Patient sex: F
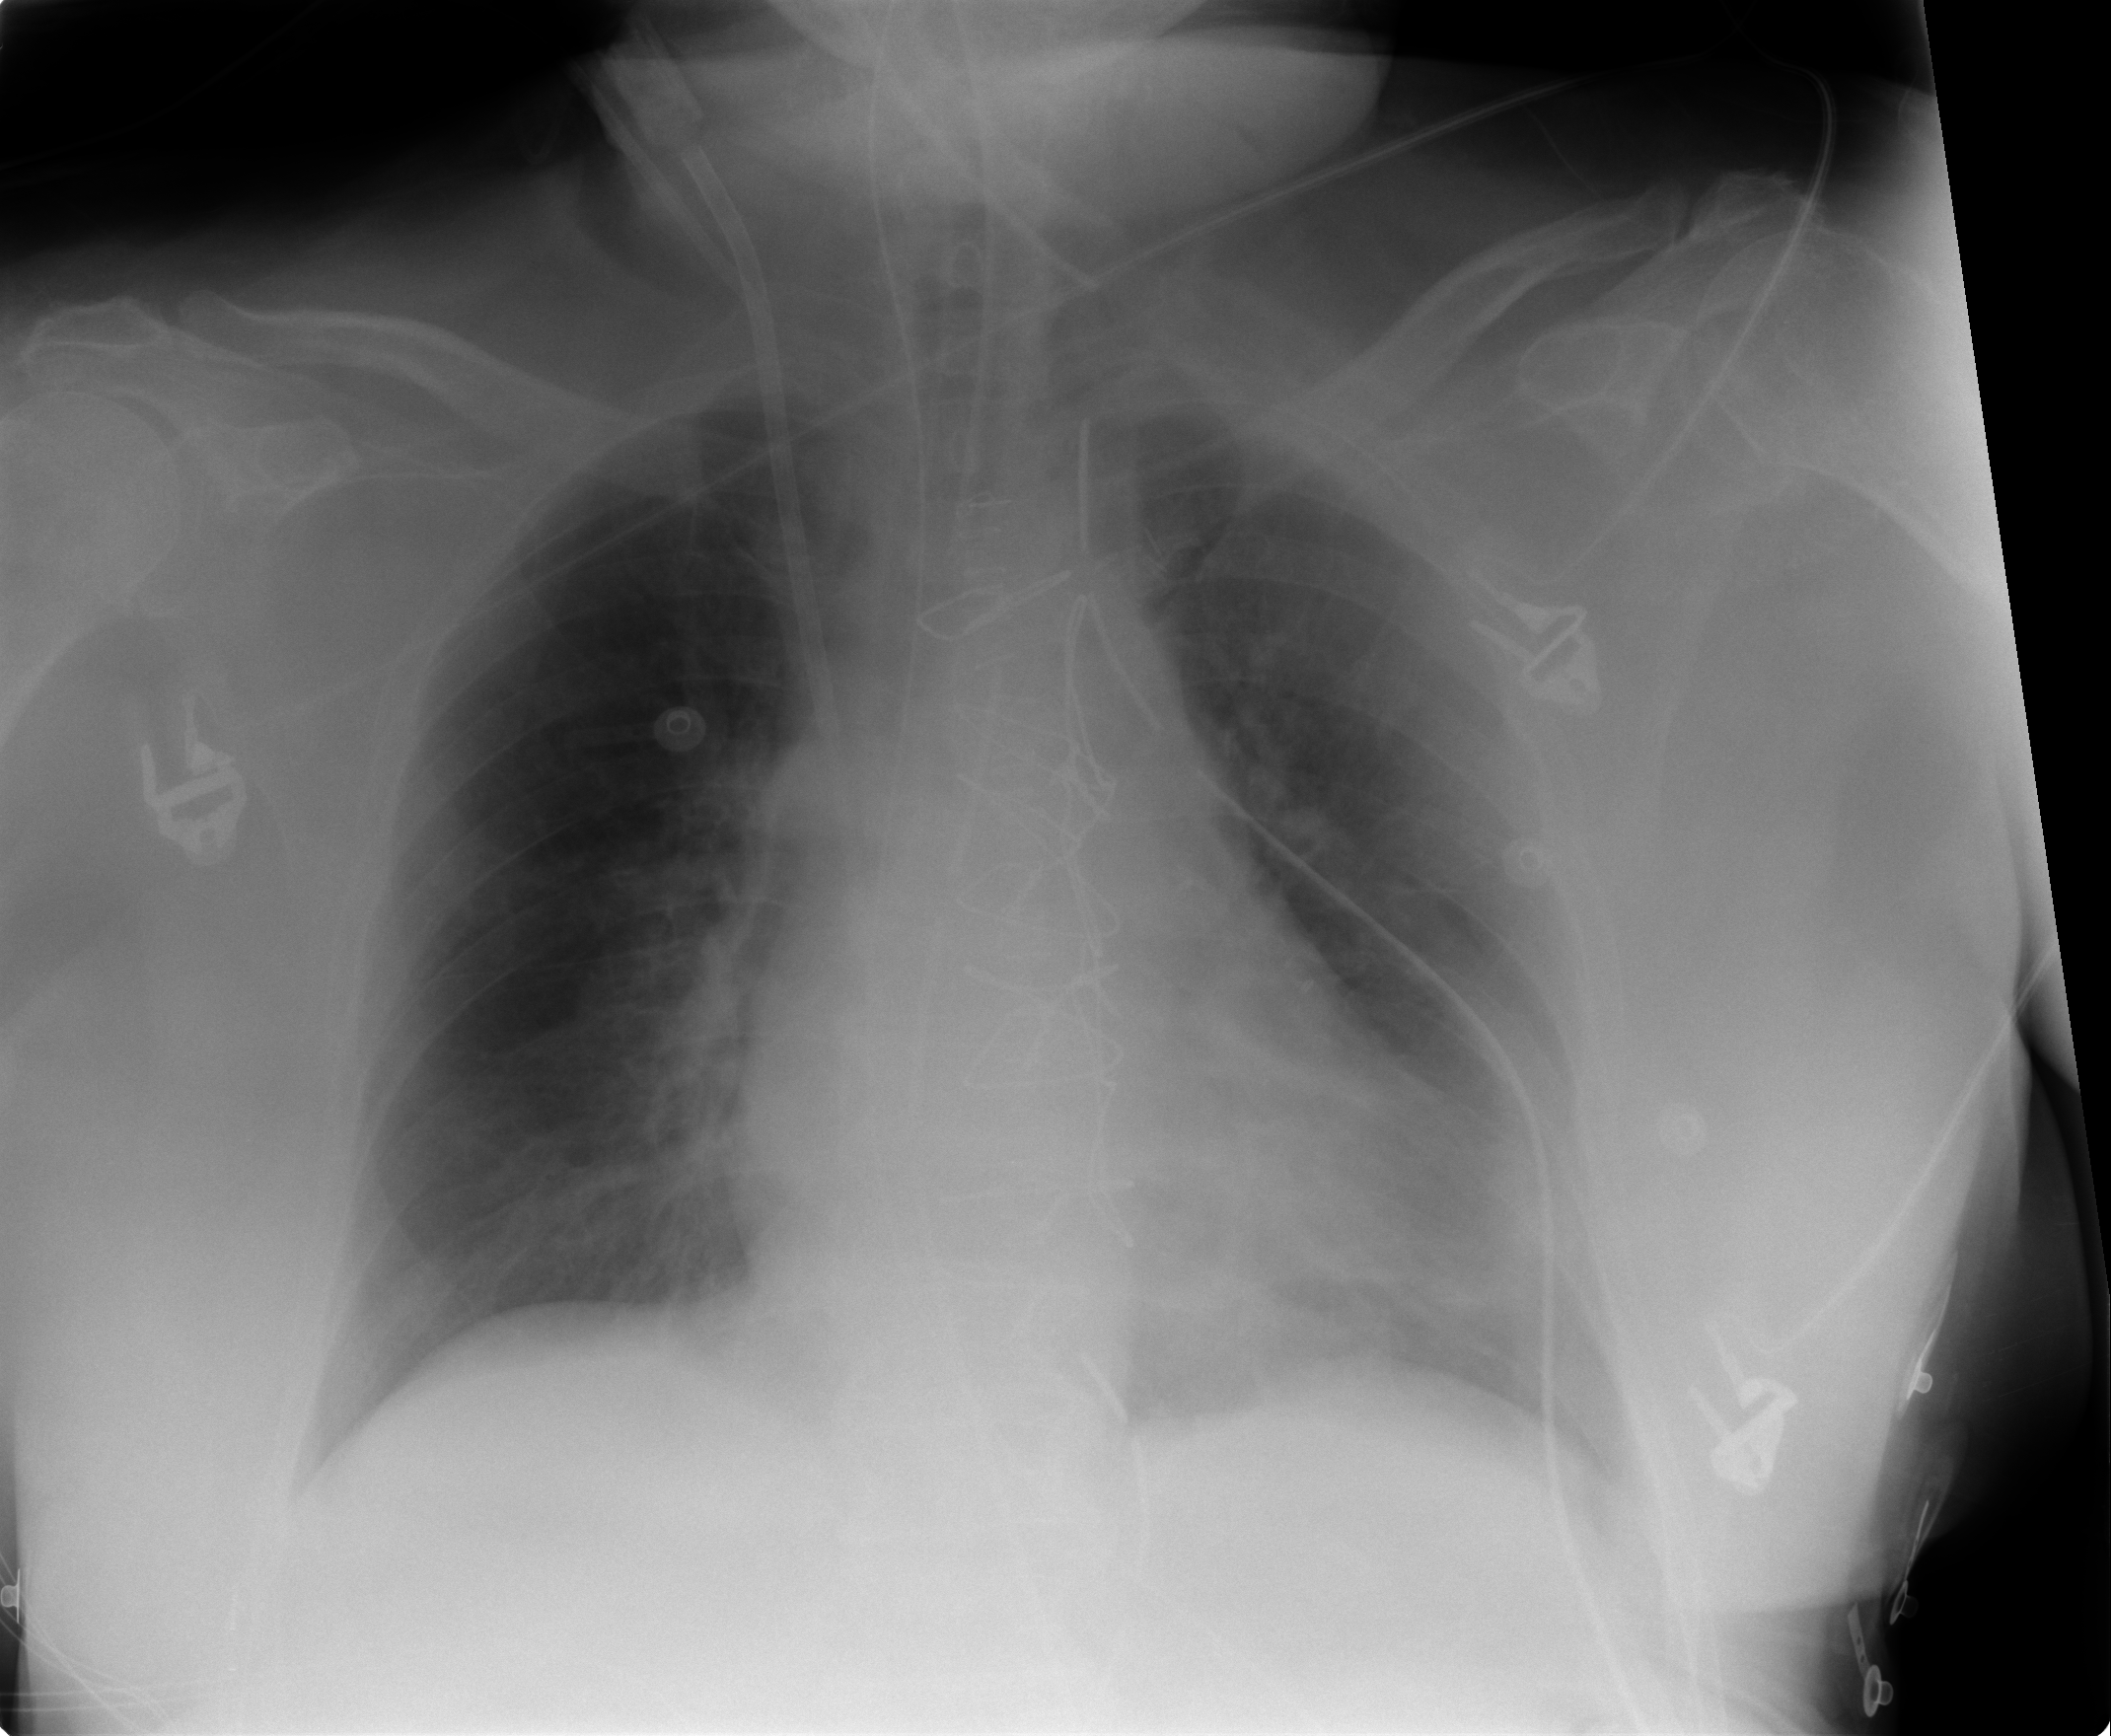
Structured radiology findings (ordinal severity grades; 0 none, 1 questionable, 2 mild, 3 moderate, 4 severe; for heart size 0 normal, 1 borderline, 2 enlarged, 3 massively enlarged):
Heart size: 1
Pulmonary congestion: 2
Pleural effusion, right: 0
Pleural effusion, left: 1
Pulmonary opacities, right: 0
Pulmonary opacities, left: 0
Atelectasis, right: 0
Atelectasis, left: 2